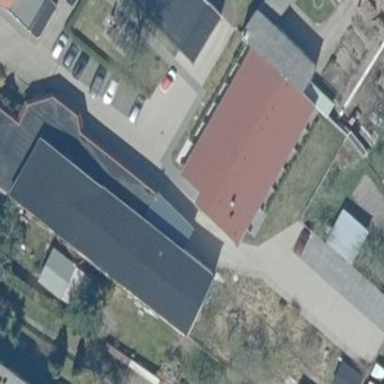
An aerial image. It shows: Gabled roof hotel.